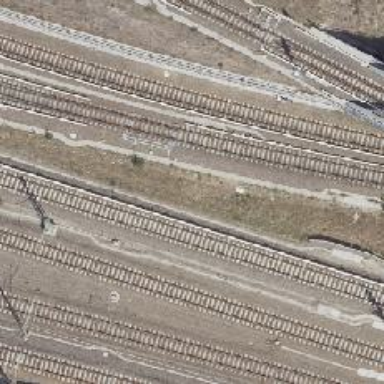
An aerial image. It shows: Railway switch with the turnout pointing to the right.